Question: Hello everyone i am trying to retrieve the XML data in repeater with C#. But it is giving me error
Here is my code
'''
var doc = XDocument.Load(Server.MapPath("~/Data/comments.xml"));
var result = doc.Descendants("comments").Where(x => x.Element("postid").Value == Request.QueryString["id"] && x.Element("status").Value == "Y").Select(x => new
{
id=x.Element("id").Value,
name = x.Element("name").Value,
comment = x.Element("Comment").Value,
commenttime = x.Element("Commenttime").Value
//status=x.Element("status").Value
}).OrderByDescending(x => x.id).Take(1);
Repeater2.DataSource = result;
Repeater2.DataBind();
}
'''
Here is my xml
'''
<?xml version="1.0" encoding="utf-8"?>
<tbcomments>
<comments>
<id>1</id>
<postid>4</postid>
<name>azad</name>
<emailid>chouhan.azad99@gmail.com</emailid>
<Comment>nice flower</Comment>
<CommentTime>6/22/2013 2:43:49 PM</CommentTime>
<status>Y</status>
</comments>
<comments>
</tbcomments>
'''
It is giving me error this

please tell me where i am wrong?
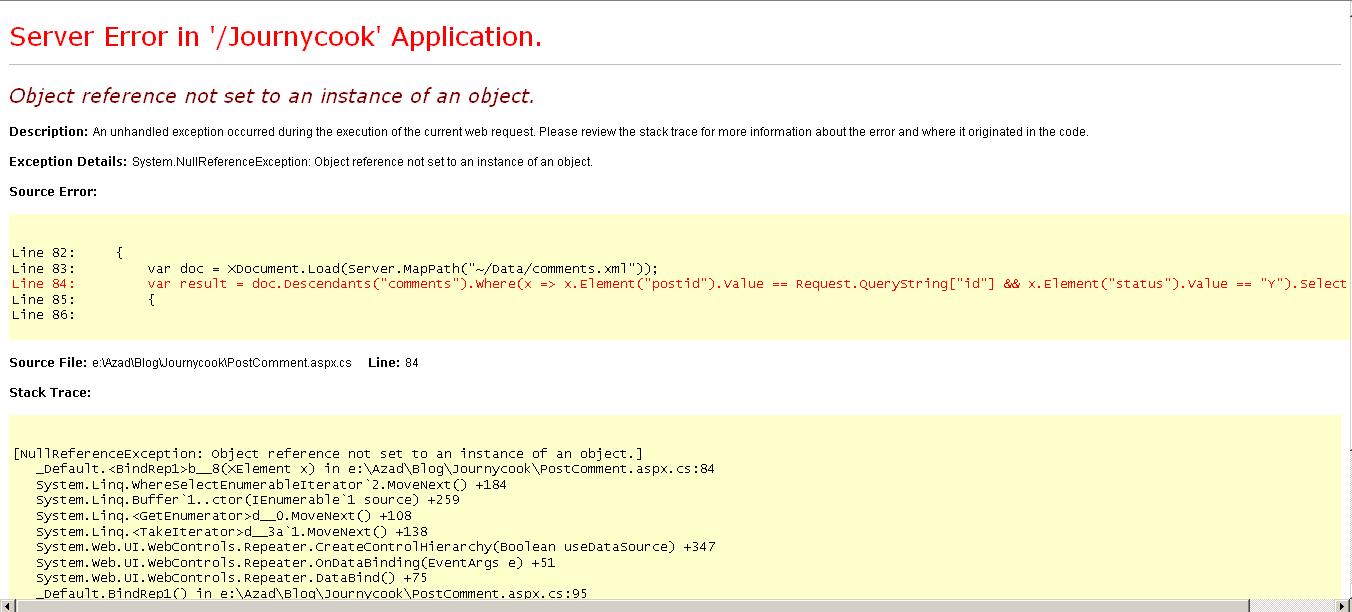
Answer: XML element names are case sensitive. You have CommentTime in your source XML, but Commenttime in your code. I would also suggest using string casts instead of '.Value' to avoid NullReferenceExceptions:
'''
var doc = XDocument.Load(Server.MapPath("~/Data/comments.xml"));
var result = doc.Descendants("comments")
.Where(x => x.Element("postid").Value ==
Request.QueryString["id"] &&
x.Element("status").Value == "Y")
.Select(x => new
{
id= (string)x.Element("id"),
name = (string)x.Element("name"),
comment = (string)x.Element("Comment"),
commenttime = (string)x.Element("CommentTime")
//status=x.Element("status").Value
}).OrderByDescending(x => x.id).Take(1);
Repeater2.DataSource = result;
Repeater2.DataBind();
'''